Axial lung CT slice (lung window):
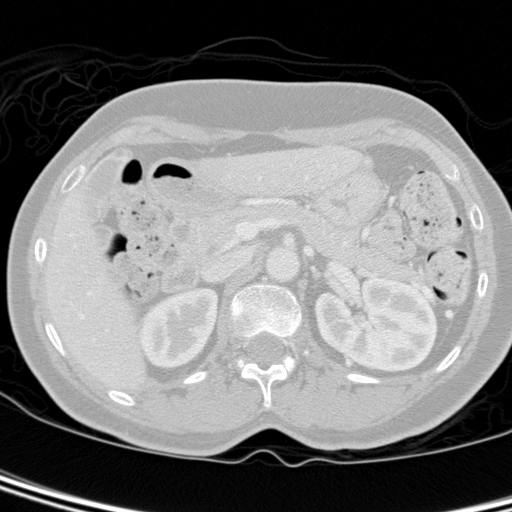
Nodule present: no